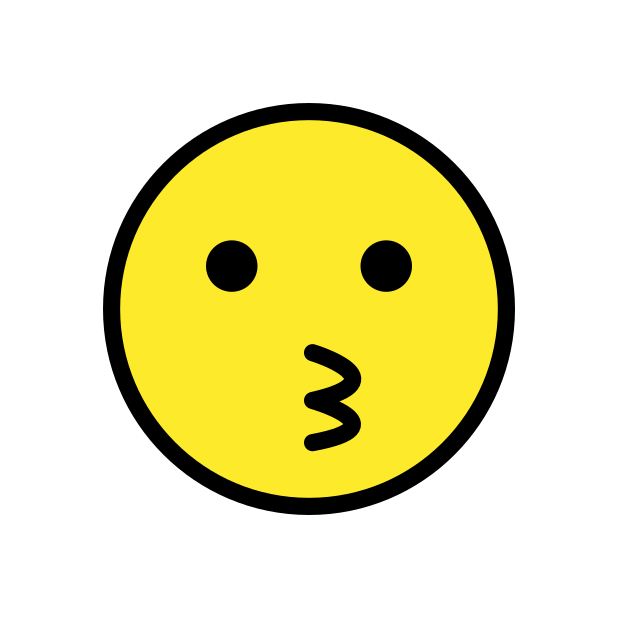
kissing face